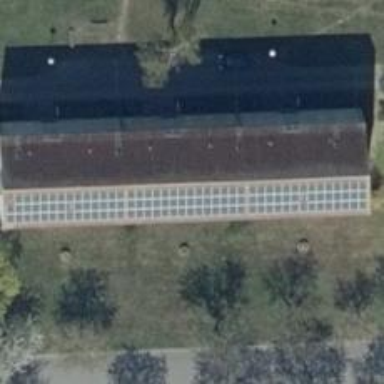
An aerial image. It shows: Small solar photovoltaic panel used as generator to produce electricity.